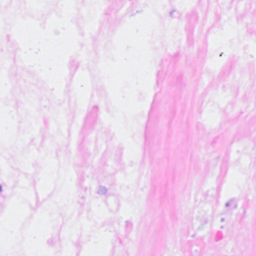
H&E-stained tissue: Breast